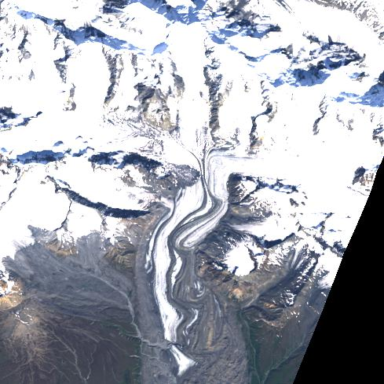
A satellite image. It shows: Majestic glacier in the distance.